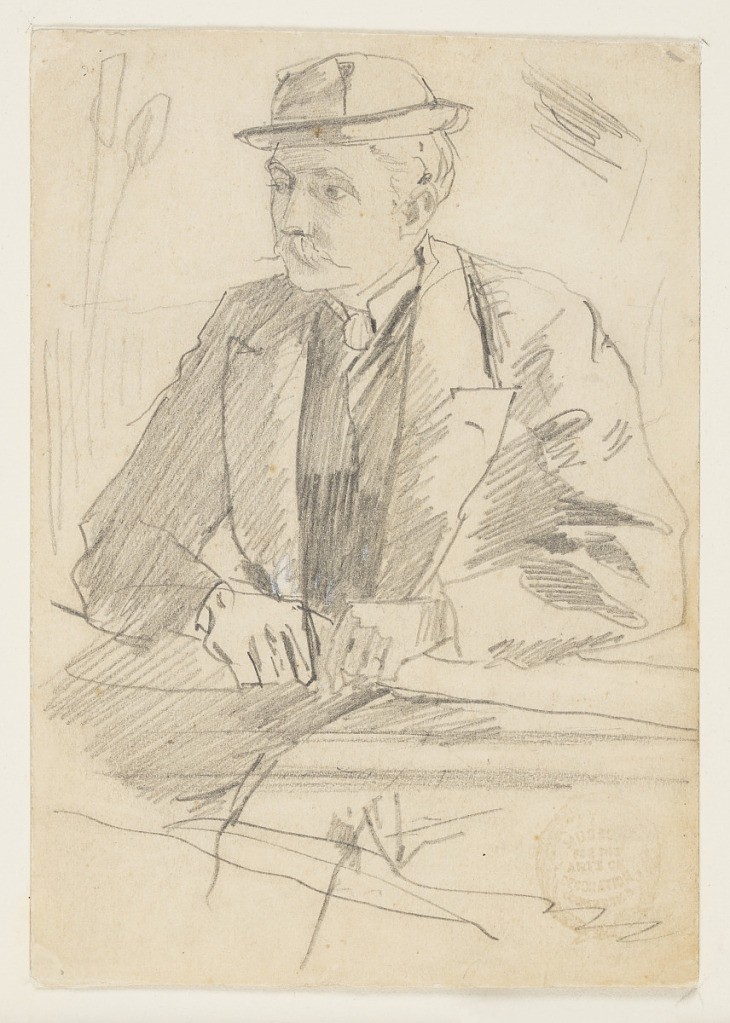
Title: Portrait of a Man
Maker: Winslow Homer, American, 1836–1910
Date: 1869
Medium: Graphite on cardboard
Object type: Drawing
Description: Vertical half-length portrait of a man, looking to the left.